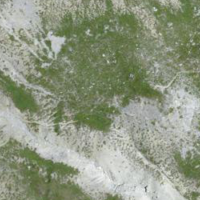
EUNIS habitat code: 31
Species observed at this site:
Tachymarptis melba
Nucifraga caryocatactes
Garrulus glandarius
Pyrrhocorax graculus
Corvus corax
Sturnus vulgaris